Question: I'm looking for an automated way to create a simple C# wrapper for an existing JavaScript library. I want to create a string of JavaScript using a C# class on the server, then send the JavaScript to the client.
Example:
I'm creating charts using the KendoUI JavaScript library. I'm creating the JavaScript to render the charts server side because a single page can render infinitely many charts based on how the user chooses to configure the chart.
The JavaScript string that is being generated server side looks like this (greatly simplified for example):
'''
function createChart() {
$("#chart").kendoChart({
title: {
text: "Chart Title",
},
series: [{
field: "Cost"
}],
categoryAxis: {
field: "StartDate",
}
});
}
'''
Right now my C# code is simply building a string to create the JavaScript string (greatly simplified for example):
'''
private string CreateChartJS(string ChartTitle, string SeriesField, string CategoryField)
{
return "function createChart() { $("#chart").kendoChart({ title: { text: ""+ChartTitle+"", }, series: [{ field: ""+SeriesField+"" }], categoryAxis: { field: ""+CategoryField+"", } }); } ";
}
'''
What I'm looking for is some type of converter/generator tool that can automatically create a simple C# wrapper class from the JavaScript library source code that I'm using. I am well aware of the fact that Telerik already makes a version of their charts for ASP.NET that includes custom made server side wrappers, this is not what I'm looking for as I'm just using the KendoUI as an example.
In the Chrome web developer tools console I can examine the created KendoUI Chart and view all of its properties:

The tool I'm looking for should be able to create a simple C# class out of the properties that are exposed in the screenshot above (in this case, the group of properties I'm looking to configure are the child items of the 'Options' object).
Example of what the generated C# class might look like (greatly simplified for example):
'''
public class KendoChartWrapper
{
public class options
{
public bool autoBind { get; set; }
public class axisDefaults { }
public class categoryAxies { }
public class chartArea { }
public class dataSource { }
public class legend { }
public string name { get; set; }
public class navigator { }
public class plotArea { }
public string prefix { get; set; }
public string renderAs { get; set; }
}
}
'''
This would allow me to create my chart JavaScript by creating an instance of the class in C# and serializing the result. What I'm looking for should be able to create these simple C# classes given the source code of any javascript library (examples: jQuery, jQuery UI, etc...).
I'm guessing that there is already an existing tool that can do this, I just don't know what it is called. I'm hoping someone can point me in the right direction.
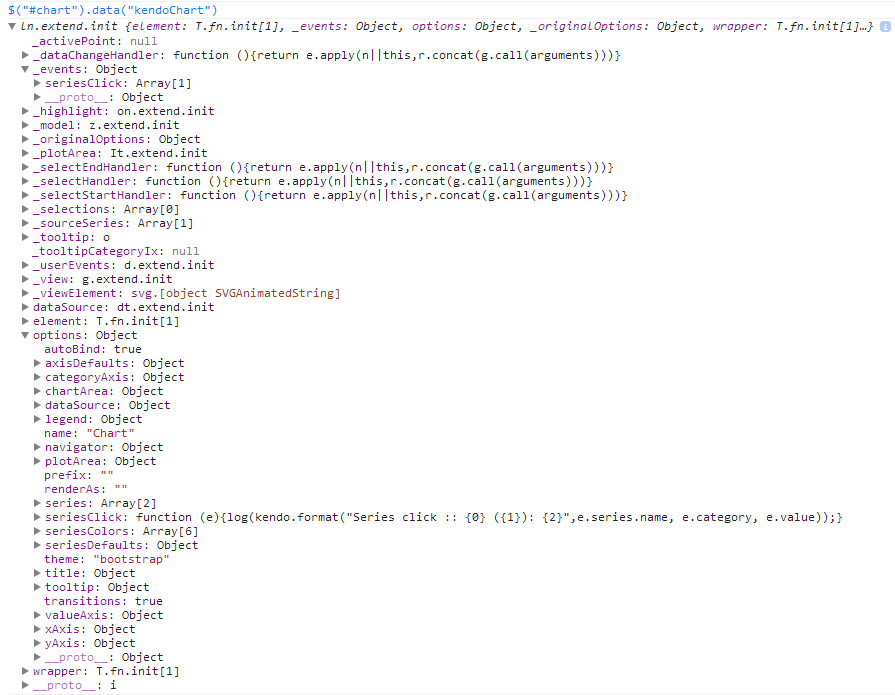
Answer: I found exactly what I was looking for: <URL>